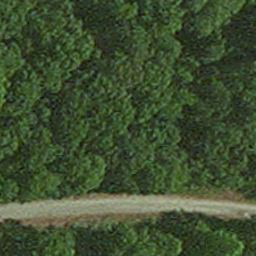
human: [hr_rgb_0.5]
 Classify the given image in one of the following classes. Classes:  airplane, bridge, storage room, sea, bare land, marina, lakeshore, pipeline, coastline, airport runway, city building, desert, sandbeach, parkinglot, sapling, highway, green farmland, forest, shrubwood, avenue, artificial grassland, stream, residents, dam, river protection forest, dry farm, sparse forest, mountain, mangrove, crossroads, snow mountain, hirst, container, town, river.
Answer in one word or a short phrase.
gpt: avenue